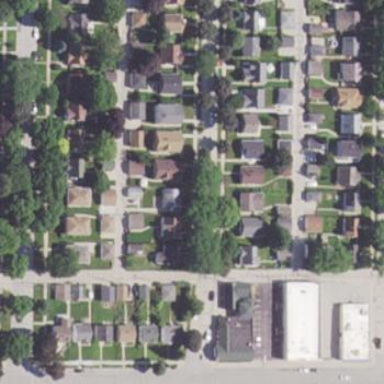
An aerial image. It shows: Sidewalk.